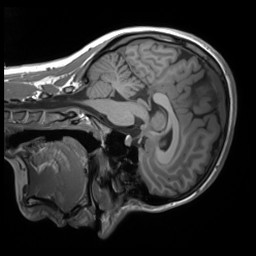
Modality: T1w
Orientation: sagittal
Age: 24
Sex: female
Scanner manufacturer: siemens
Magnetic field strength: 3 T
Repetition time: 1.8 s
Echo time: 0.00241 s